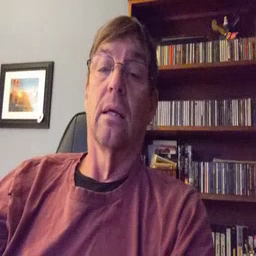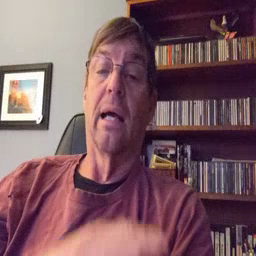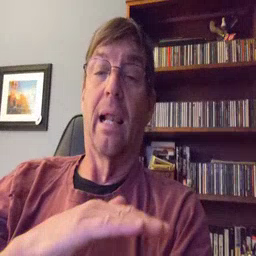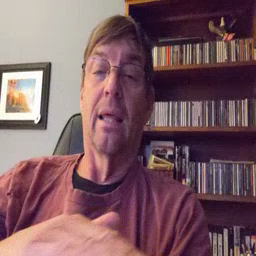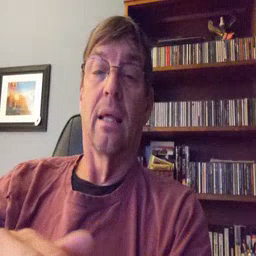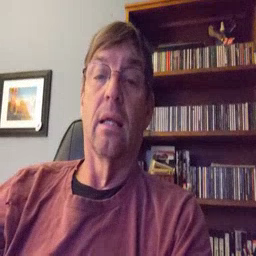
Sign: clean